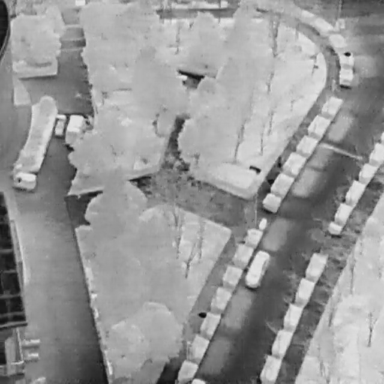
There are ten objects shown in the infrared image, including two Cars, two People, two OtherVehicles, a DontCare, and three Bicycles.